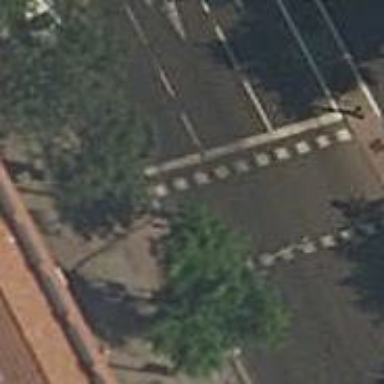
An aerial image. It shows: Traffic signals at road crossing.